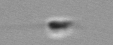
Label: flagellate_morphotype3